Question: Want to reflect an image, and my code looks like
'''
<?xml version="1.0" encoding="utf-8"?>
<s:WindowedApplication xmlns:fx="http://ns.adobe.com/mxml/2009"
xmlns:s="library://ns.adobe.com/flex/spark"
xmlns:mx="library://ns.adobe.com/flex/mx"
height="500" width="500"
creationComplete="init(event)">
<fx:Declarations>
<!-- Place non-visual elements (e.g., services, value objects) here -->
</fx:Declarations>
<fx:Script>
<![CDATA[
import flash.filters.BlurFilter;
import mx.core.UIComponent;
import mx.events.FlexEvent;
private var loader:Loader = new Loader();
private var picture:BitmapData;
private var reflection:BitmapData;
private var reflectionHolder:Bitmap;
protected function init(event:FlexEvent):void
{
loader.contentLoaderInfo.addEventListener(Event.COMPLETE, onComplete);
loader.load(new URLRequest("assets/rectangle.png"));
}
private function onComplete (event:Event):void
{
trace("loaded!");
var loaderInfo:LoaderInfo = LoaderInfo(event.target);
picture = new BitmapData(loaderInfo.width, loaderInfo.height, false, 0xFFFFFF);
picture.draw(loaderInfo.loader);
img.source=picture;
trace(picture.height,picture.width);
}
private function createReflection():void
{
reflection=new BitmapData(picture.width,picture.height,true,0x00ffffff);
var flipMatrix:Matrix = new Matrix();
flipMatrix.rotate(Math.PI);
flipMatrix.scale( -1, 1 );
flipMatrix.translate(0, picture.height);
reflection.draw(picture, flipMatrix);
for (var i:int = 0; i < picture.height; i++)
{
var rowFactor:Number = Math.max(0, 1 - (i / picture.height));
for (var j:int = 0; j < picture.width; j++)
{
var pixelColor:uint = reflection.getPixel32(j,i);
var pixelAlpha:uint = pixelColor>>24&0xff;
var pixelRGB:uint = pixelColor&0xffffff;
var resultAlpha:uint = pixelAlpha*rowFactor;
reflection.setPixel32(j, i, resultAlpha << 24 | pixelRGB);
}
}
reflection.applyFilter(reflection, reflection.rect, new Point(0, 0), new BlurFilter(4, 4, 3));
reflectionHolder=new Bitmap(reflection);
reflectionHolder.y=img.y+img.height;
reflectionHolder.x=img.x;
reflectionHolder.width = img.width;
reflectionHolder.height = img.height;
var uIComponent:UIComponent = new UIComponent();
uIComponent.addChild(reflectionHolder);
this.addElement(uIComponent);
}
protected function btn_clickHandler(event:MouseEvent):void
{
createReflection();
}
]]>
</fx:Script>
<s:Group height="100%" width="100%">
<s:BorderContainer backgroundColor="0x0d0d0d" height="100%" width="100%"/>
<s:Image id="img" height="100" width="200" />
<s:Button id="btn" click="btn_clickHandler(event)" />
</s:Group>
</s:WindowedApplication>
'''
it shows result but the out put was not perfect...

Objective:- Reflected object should be same as the real Object and Have Some Distance From Real Object.
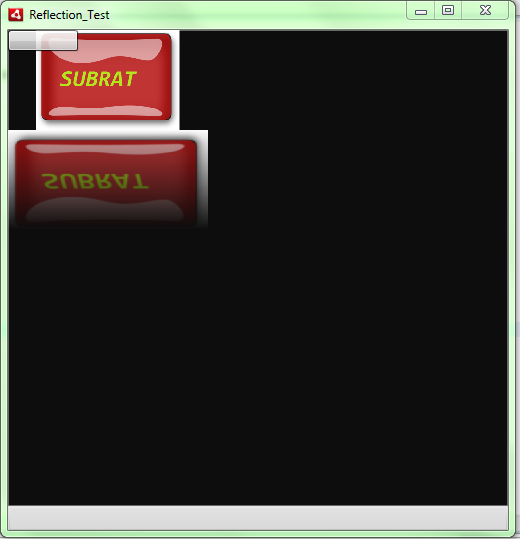
Answer: It will be very much code to show in one answer. Actually, I searched my very old archives, and I found my old class for reflection (2009 year). It will create reflection for you, It supports animated objects, and also distance from object to start of reflection. With only 2 lines of code:
'''
var test:Sprite = new Sprite();
test.graphics.beginFill(0x990099);
test.graphics.drawRect(0, 0, 100, 50);
addChild(test);
test.x = test.y = 50;
//Reflection
//test - object that will be reflected
//40 - alpha, 40%
//200 - ratio, max value 0xFF or 255, with 0xFF you will see full object in reflection
//-1 - update frame rate, for animated objects
//0 - some dropoff... actually I don't remember it, don't use it by passing zero, It affects reflection bounds
//10 - distance to the reflection in pixels...
var vars:ReflectVars = new ReflectVars(test, 40, 200, -1, 0, 10);
var reflect:Reflect = new Reflect(vars);
'''
And a result:

if you are interested in the class, I could move it to GitHub.